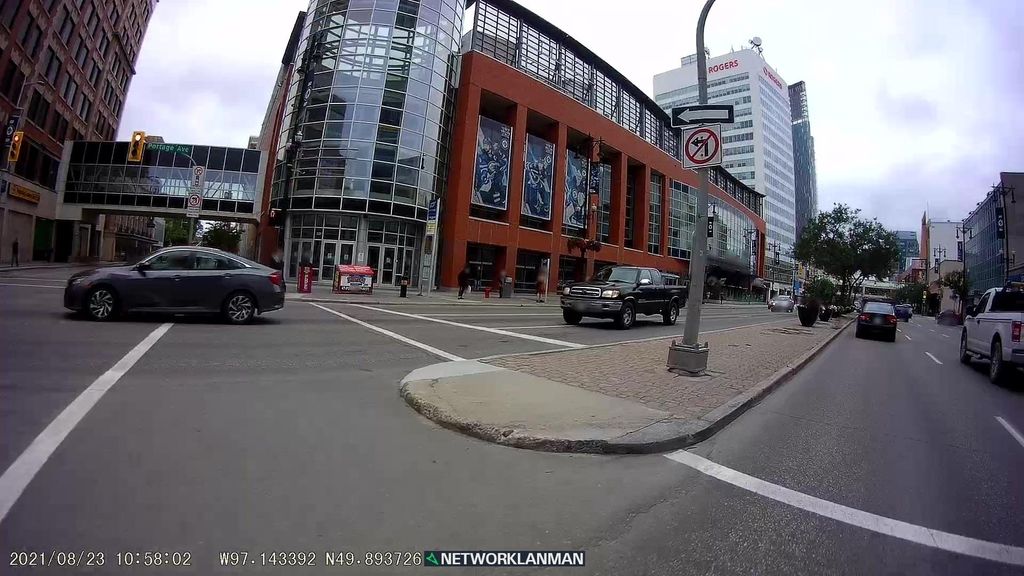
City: winnipeg